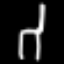
Label: chair